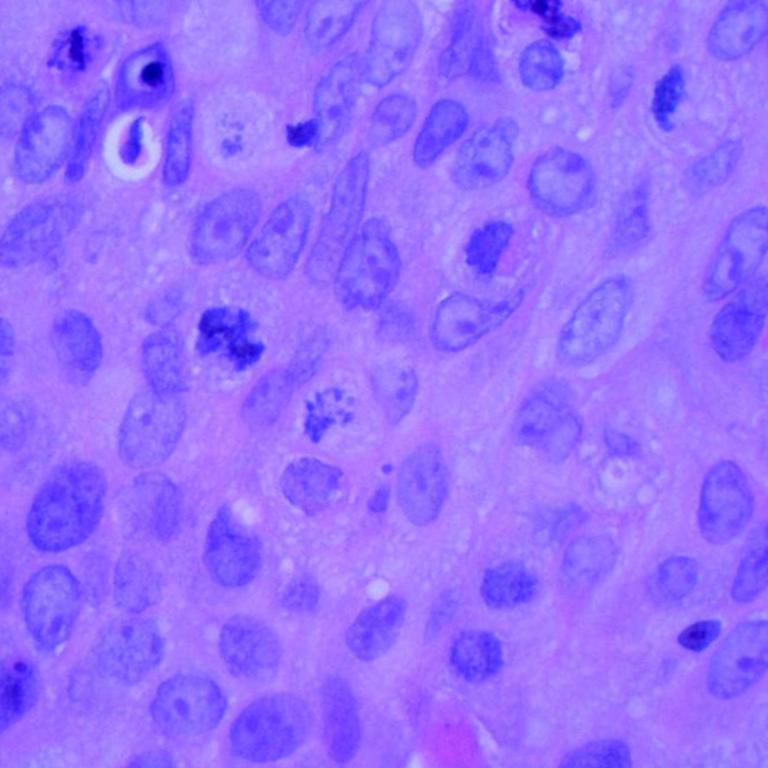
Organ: lung
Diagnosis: squamous carcinomas